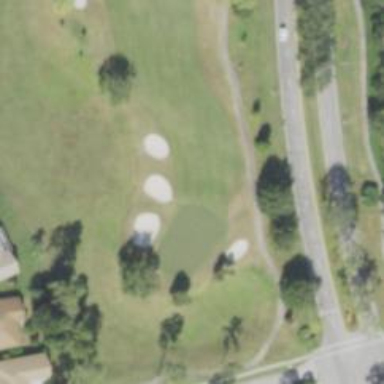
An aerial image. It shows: Footway that resembles golf path.